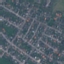
Label: Residential